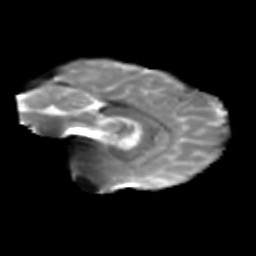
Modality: T2w
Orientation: sagittal
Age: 28
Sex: female
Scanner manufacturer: siemens
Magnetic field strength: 3 T
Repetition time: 1.8 s
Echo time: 0.07 s